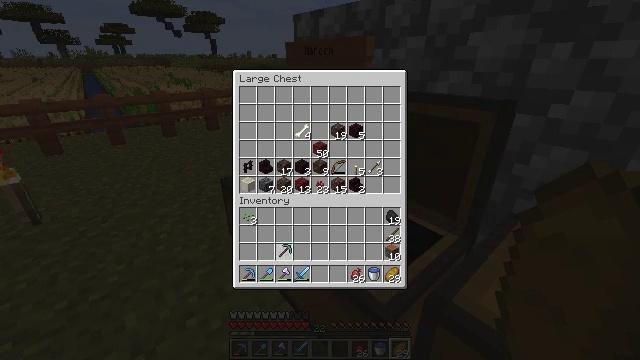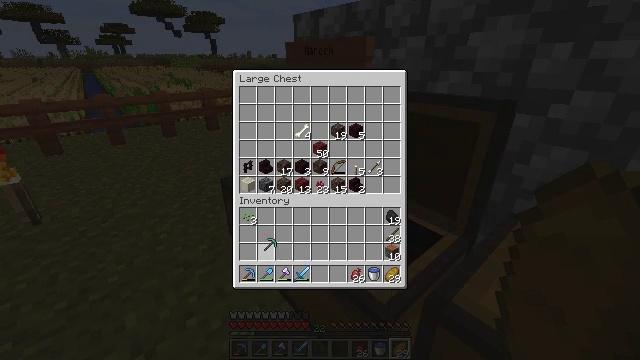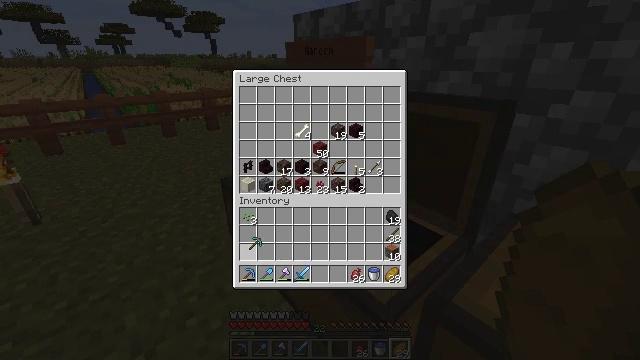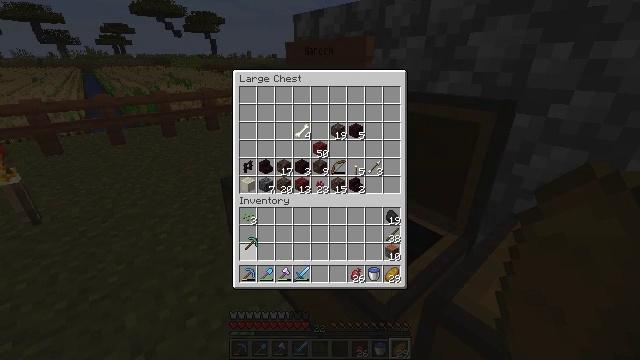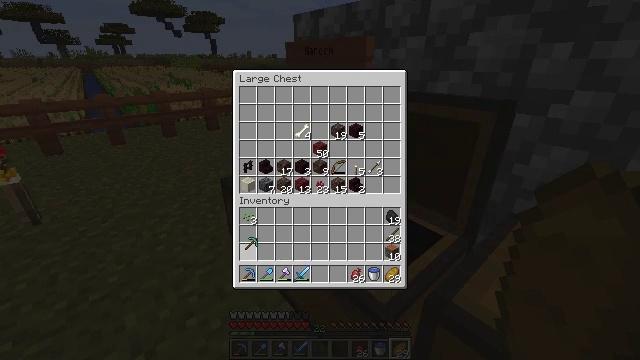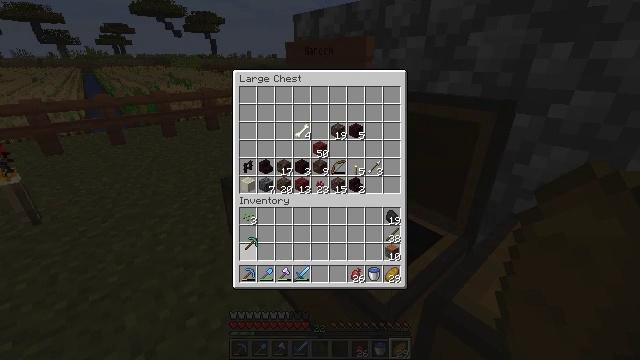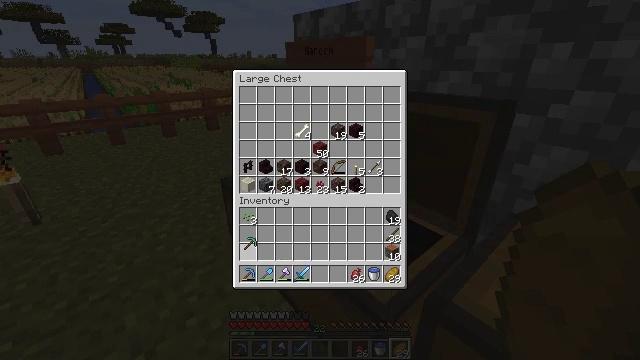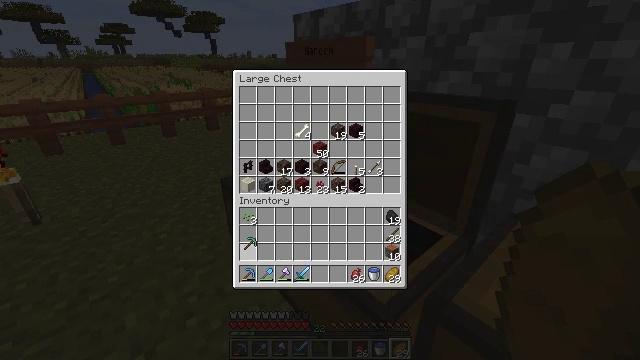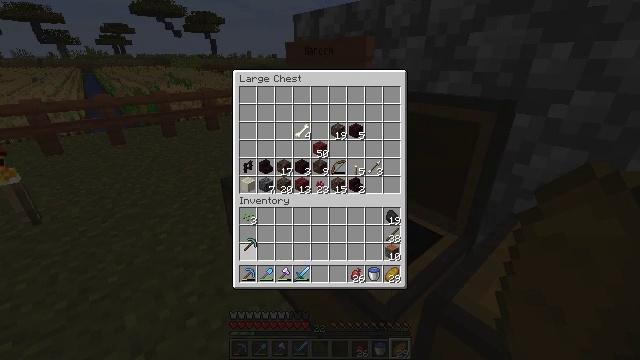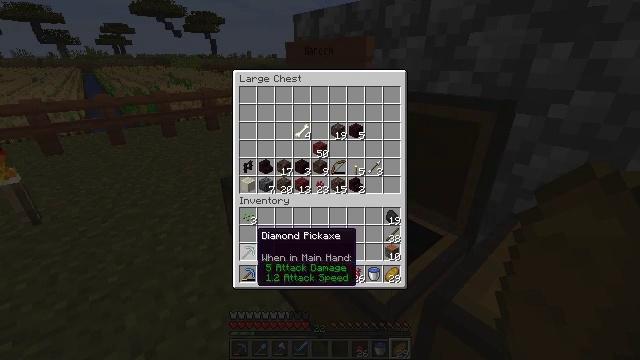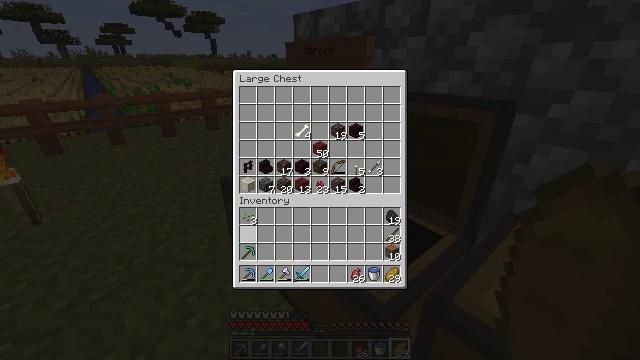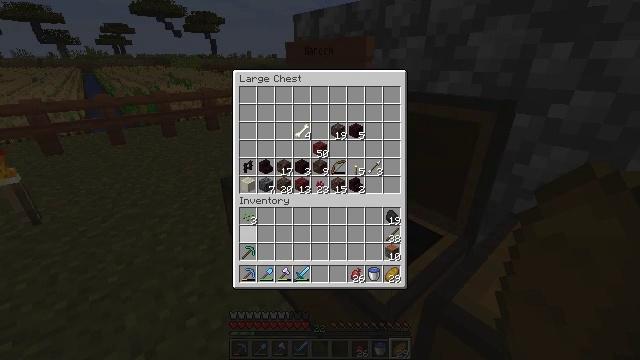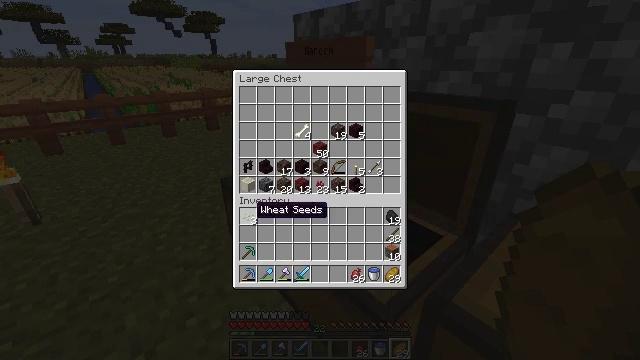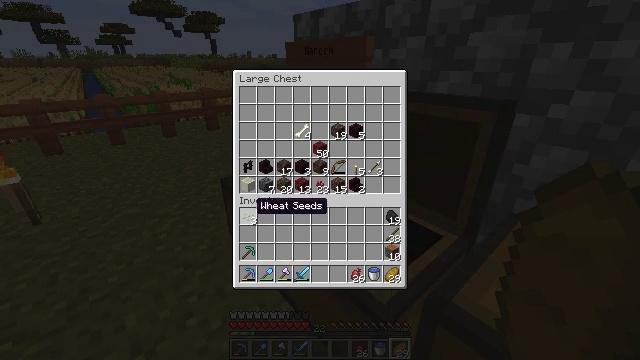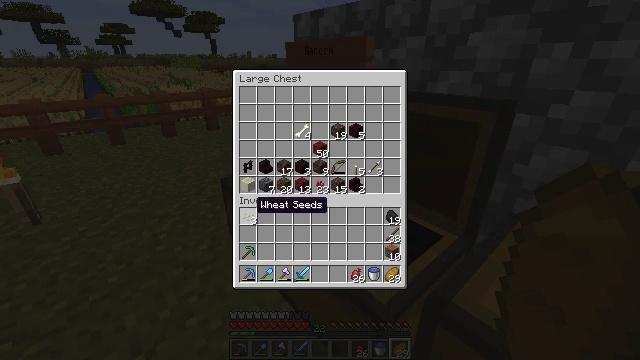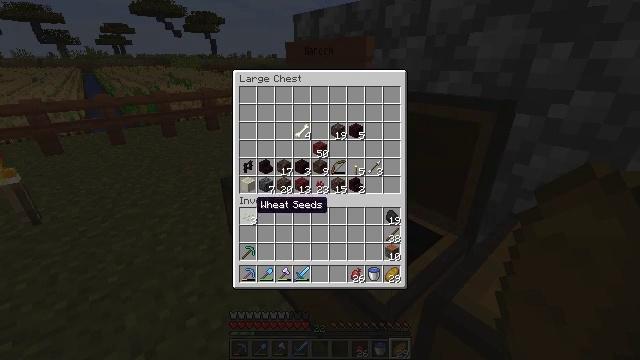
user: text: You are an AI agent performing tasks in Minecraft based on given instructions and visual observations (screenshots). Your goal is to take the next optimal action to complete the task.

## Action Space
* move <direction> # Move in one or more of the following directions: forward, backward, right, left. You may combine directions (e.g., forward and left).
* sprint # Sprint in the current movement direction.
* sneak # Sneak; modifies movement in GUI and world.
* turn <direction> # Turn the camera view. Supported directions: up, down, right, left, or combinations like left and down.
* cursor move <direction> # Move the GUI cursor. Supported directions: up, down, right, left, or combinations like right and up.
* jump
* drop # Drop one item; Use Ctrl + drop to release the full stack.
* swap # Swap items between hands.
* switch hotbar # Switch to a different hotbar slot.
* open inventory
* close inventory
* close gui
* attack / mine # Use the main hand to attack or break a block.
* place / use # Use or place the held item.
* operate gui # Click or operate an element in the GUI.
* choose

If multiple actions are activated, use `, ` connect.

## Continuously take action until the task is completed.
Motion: motion action
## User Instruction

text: Mine beetroots from the garden.
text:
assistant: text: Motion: cursor move left
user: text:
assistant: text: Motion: cursor move left
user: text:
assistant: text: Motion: no_op
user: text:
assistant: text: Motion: no_op
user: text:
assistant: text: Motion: no_op
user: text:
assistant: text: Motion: operate gui
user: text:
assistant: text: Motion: operate gui
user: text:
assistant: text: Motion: operate gui
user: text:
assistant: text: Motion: no_op
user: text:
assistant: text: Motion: no_op
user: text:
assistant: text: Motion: cursor move up
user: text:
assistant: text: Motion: cursor move up
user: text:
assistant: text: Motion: no_op
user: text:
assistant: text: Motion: no_op
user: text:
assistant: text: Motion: no_op
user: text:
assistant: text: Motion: operate gui
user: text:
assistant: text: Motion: operate gui
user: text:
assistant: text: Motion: operate gui
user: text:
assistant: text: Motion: operate gui
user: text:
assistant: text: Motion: no_op
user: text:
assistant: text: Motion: no_op
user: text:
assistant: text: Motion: no_op
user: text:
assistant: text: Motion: no_op
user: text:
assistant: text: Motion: no_op
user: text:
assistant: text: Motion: no_op
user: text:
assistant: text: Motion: no_op
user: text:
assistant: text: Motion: no_op
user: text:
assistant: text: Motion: no_op
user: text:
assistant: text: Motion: no_op
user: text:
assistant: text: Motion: no_op